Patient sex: M
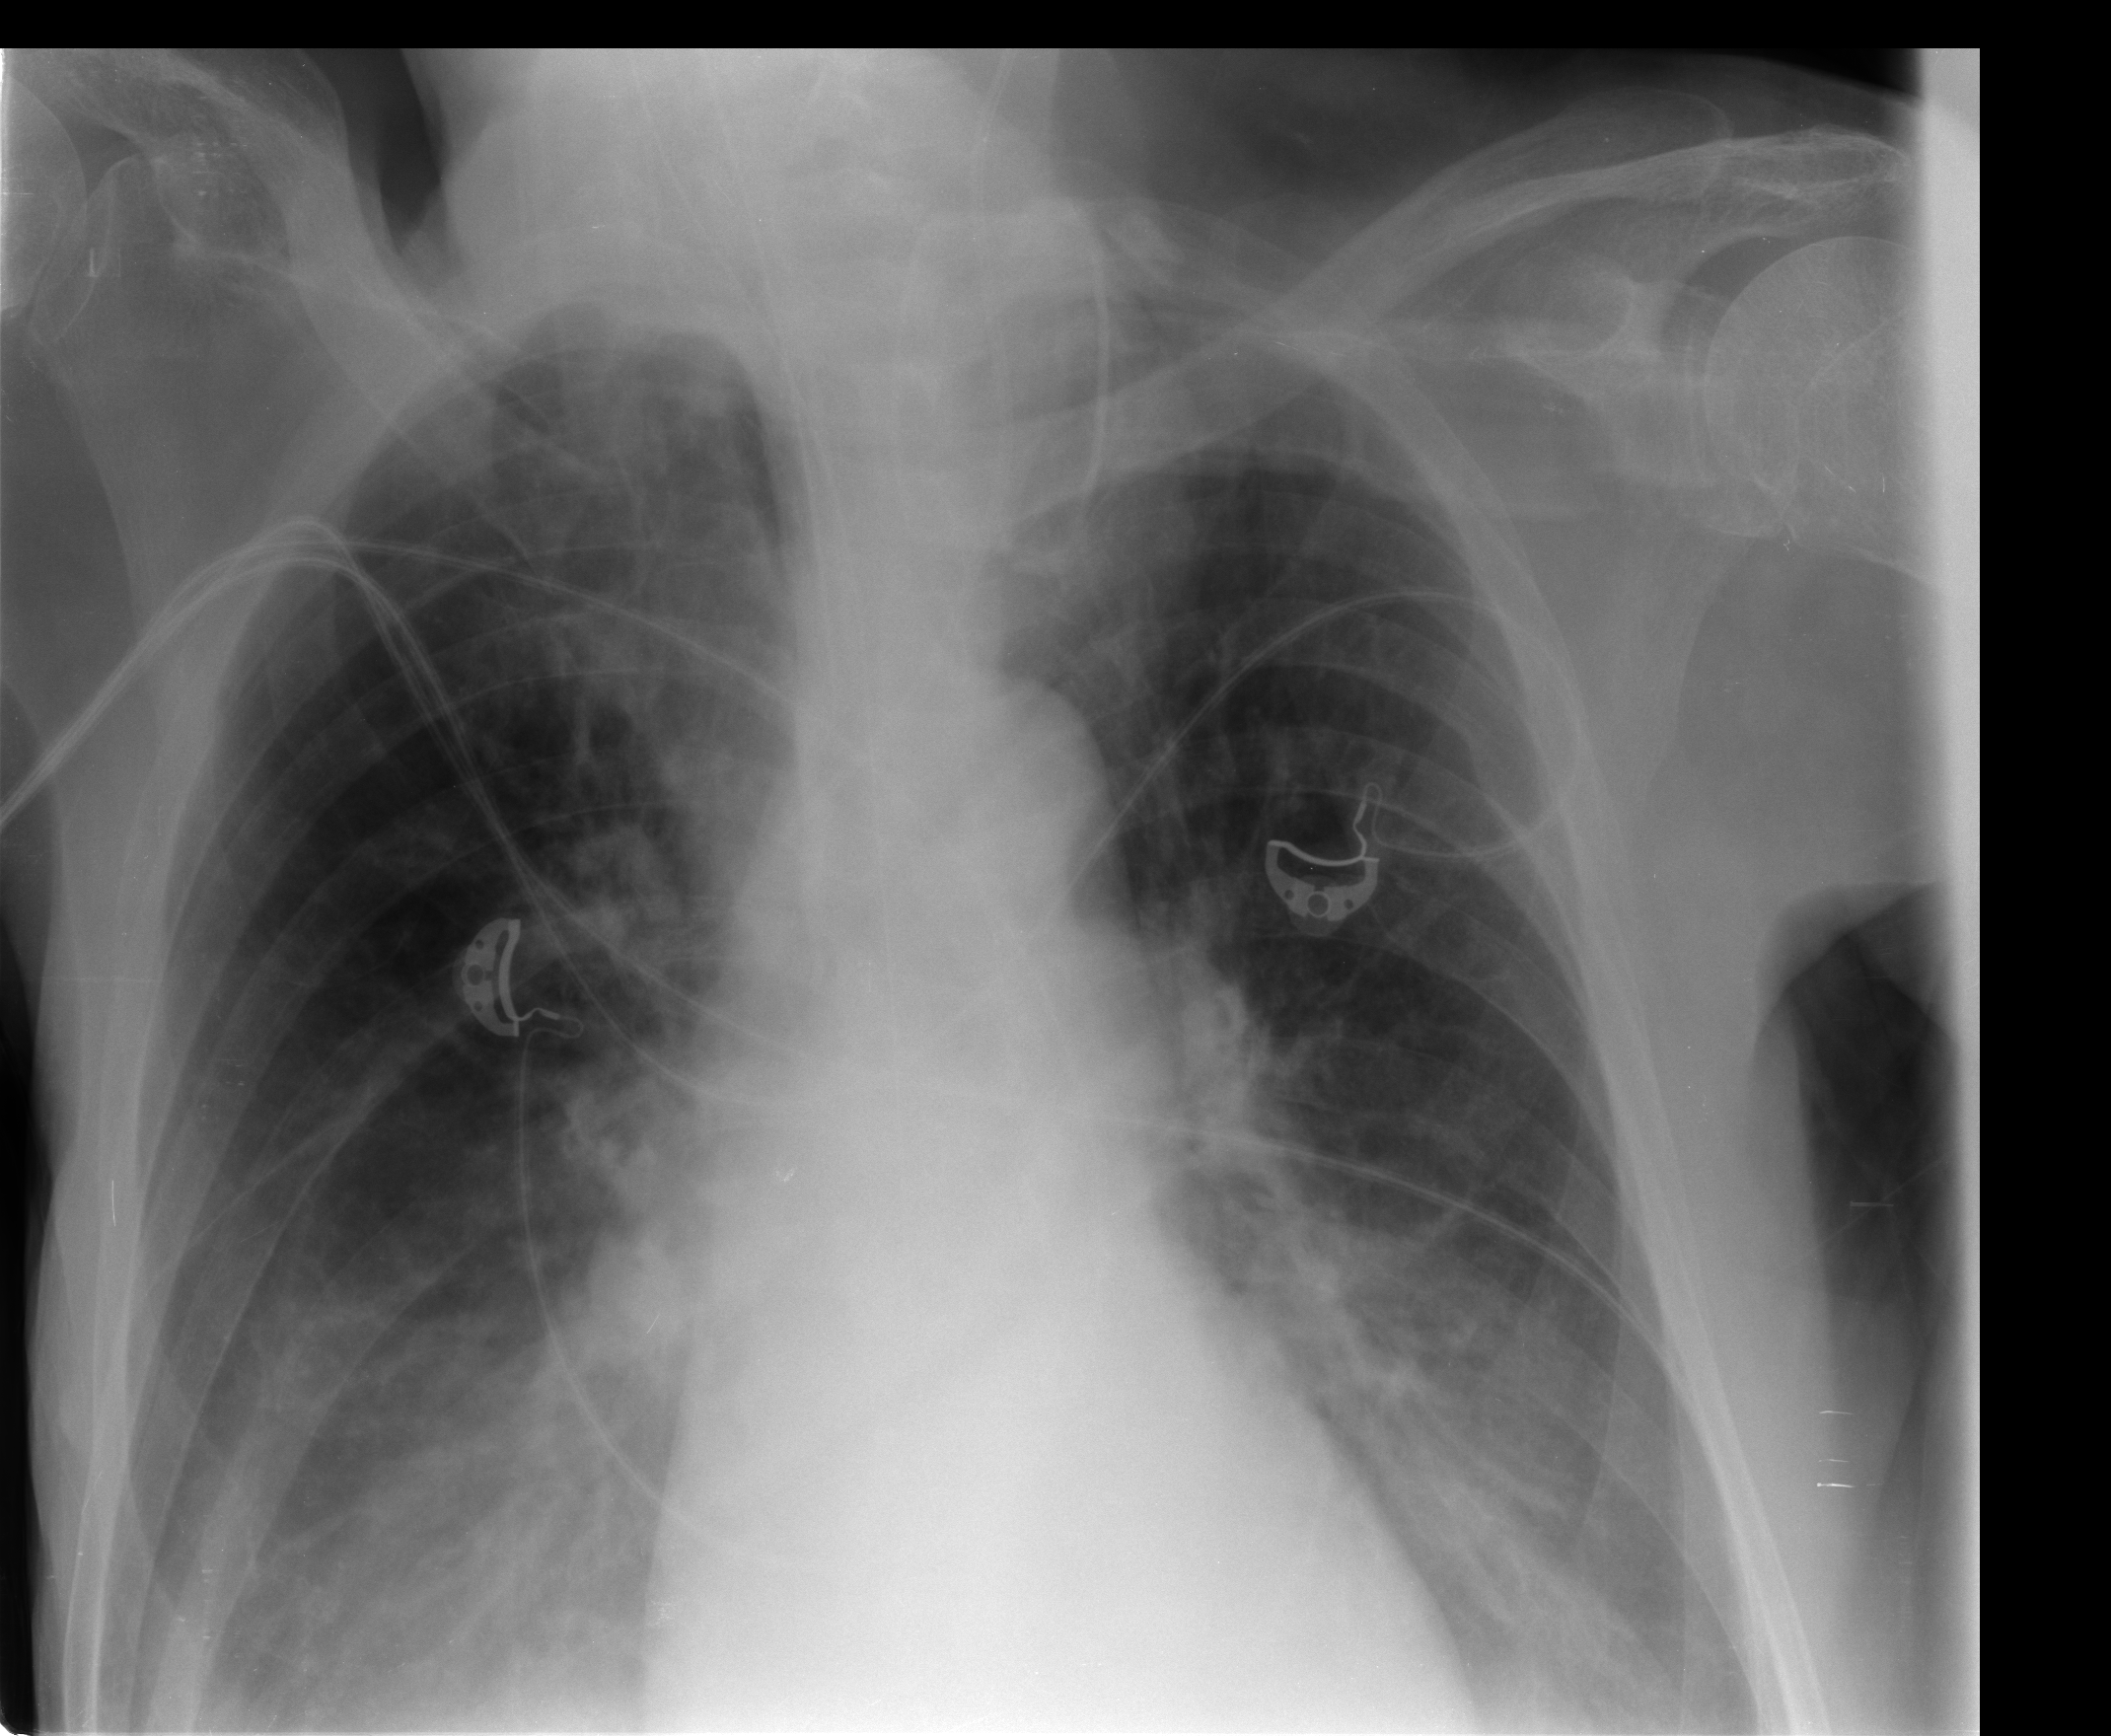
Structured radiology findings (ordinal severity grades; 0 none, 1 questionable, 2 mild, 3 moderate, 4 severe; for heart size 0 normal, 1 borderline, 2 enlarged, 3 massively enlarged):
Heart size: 0
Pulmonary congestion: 2
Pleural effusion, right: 2
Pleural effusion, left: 1
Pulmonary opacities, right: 2
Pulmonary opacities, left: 0
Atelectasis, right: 2
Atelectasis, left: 2